Milling tool wear sample.
Tool blade image: 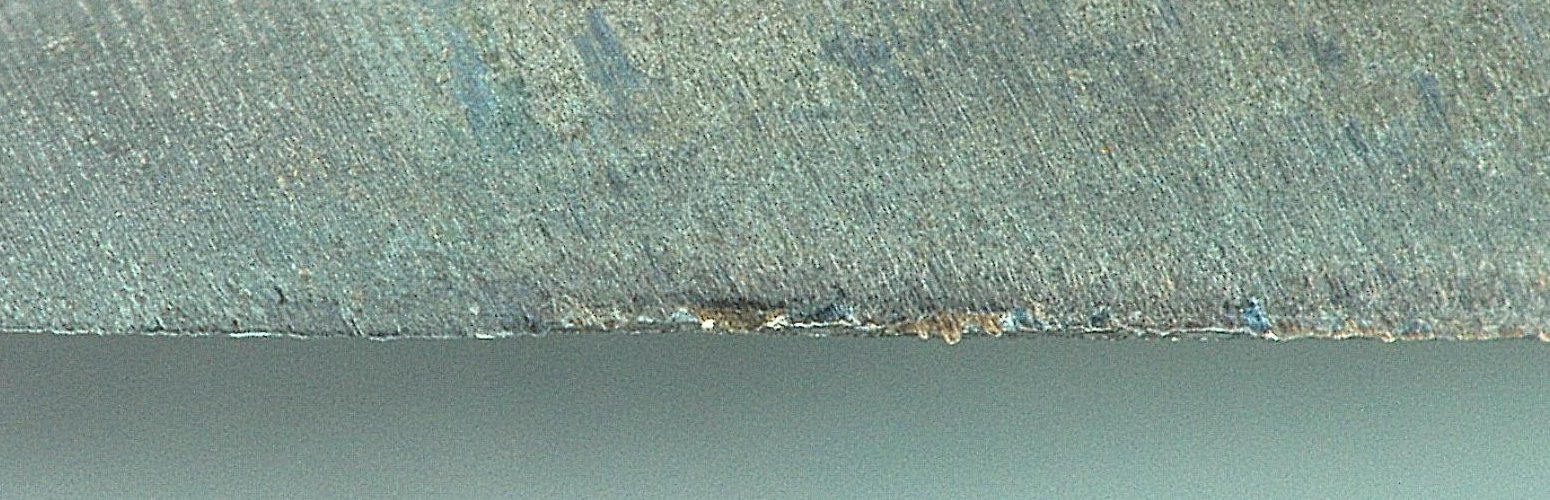
Chip image: 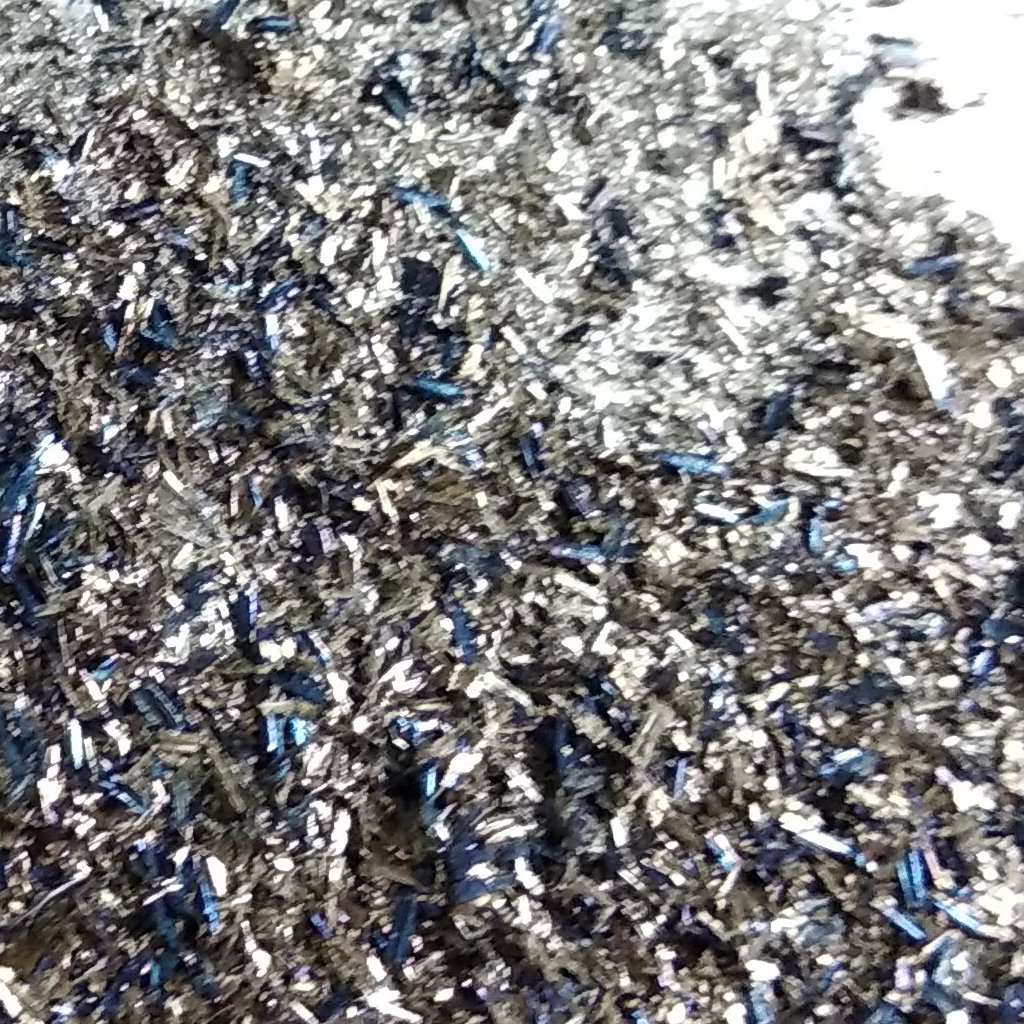
Workpiece image: 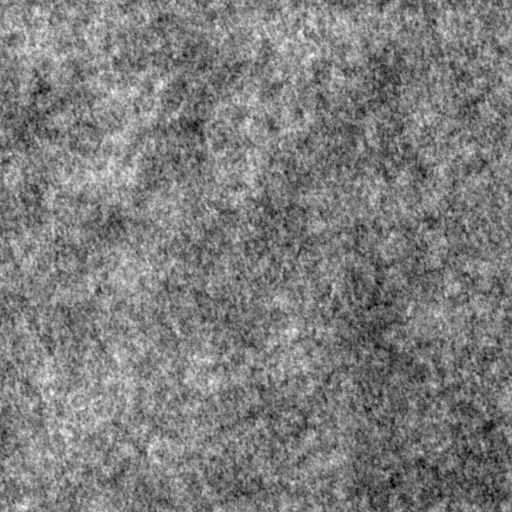
Tool wear state: dulled
Gaps: 13.6
Flank wear: 133.6
Overhang: 14.69
Force-signal Mel-spectrograms (X, Y, Z axes): 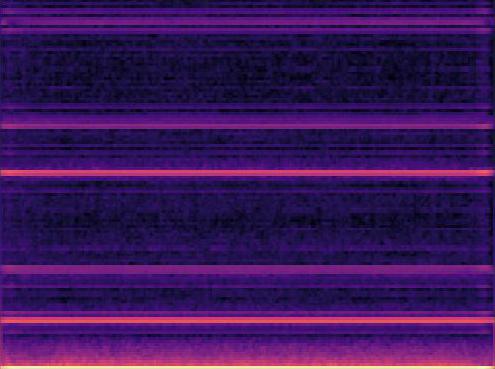 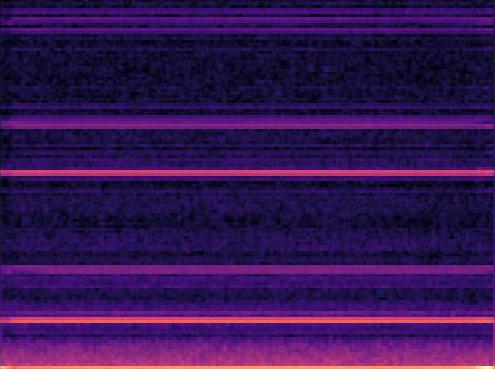 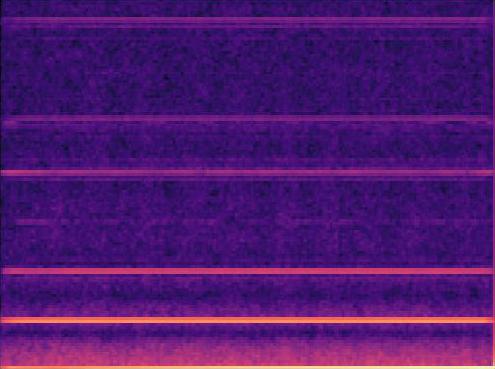
Force-signal scalograms (X, Y, Z axes): 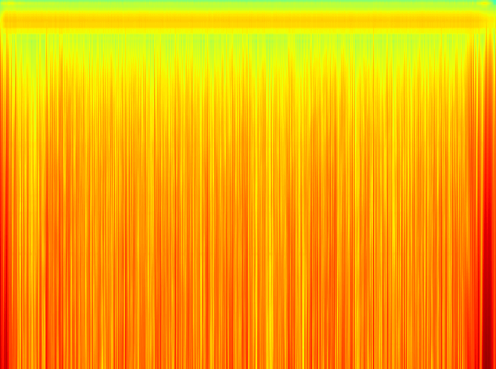 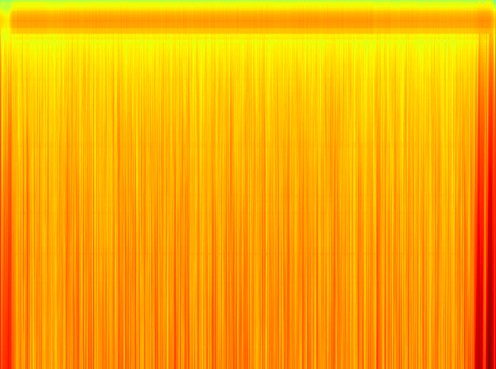 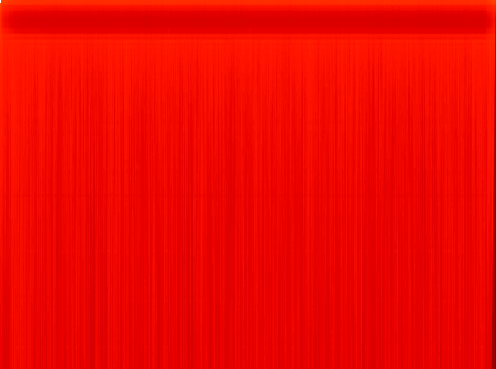
Force phase: accelerated_severe_wear